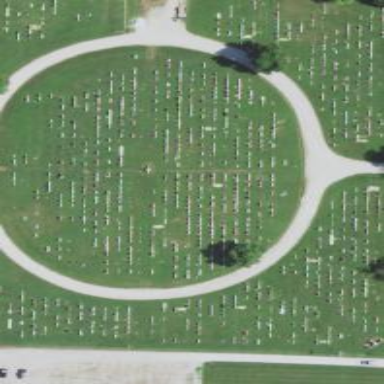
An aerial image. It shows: Cemetery.